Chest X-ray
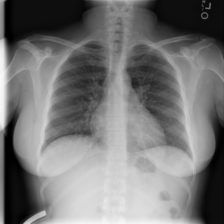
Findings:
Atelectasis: negative
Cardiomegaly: negative
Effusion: negative
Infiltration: negative
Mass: negative
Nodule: negative
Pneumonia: negative
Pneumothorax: negative
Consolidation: negative
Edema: negative
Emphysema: negative
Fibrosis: negative
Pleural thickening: negative
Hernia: negative